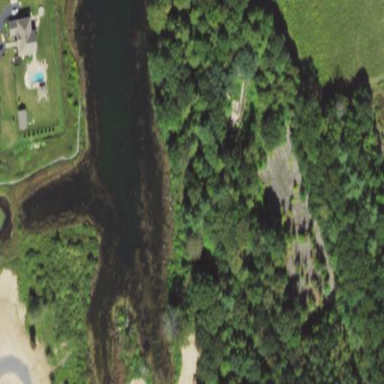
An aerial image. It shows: Serene pond.